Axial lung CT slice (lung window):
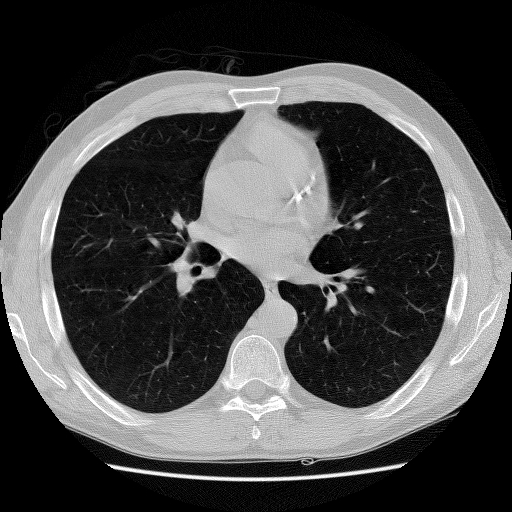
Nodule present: no